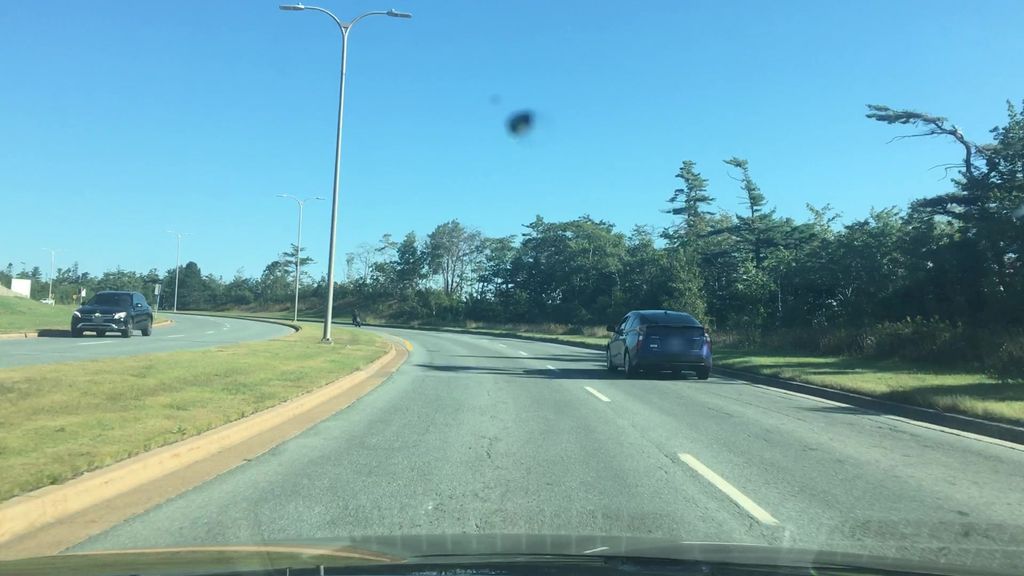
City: halifax